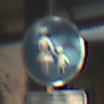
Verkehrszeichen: Gehweg
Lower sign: HinweisDurchVerbaleAngabe2
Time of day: SunriseSunset
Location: Outdoor (Suburban)
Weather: Clear
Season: NotSpecified
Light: Natural